Here is the wavelet time-frequency representation (scalogram) of a rolling-element bearing's vibration measurement. Classify the bearing condition as one of: normal, inner_race, outer_race, ball.
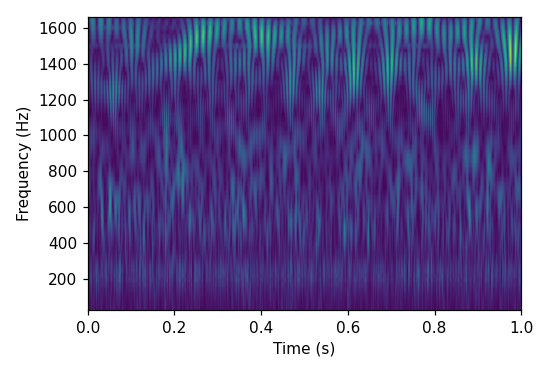
Answer: normal